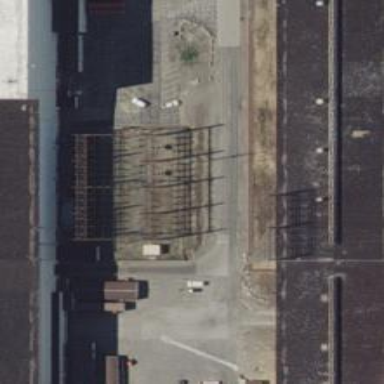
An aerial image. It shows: Industrial substation.